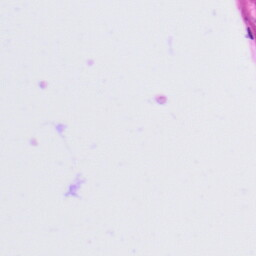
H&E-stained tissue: Tonsil